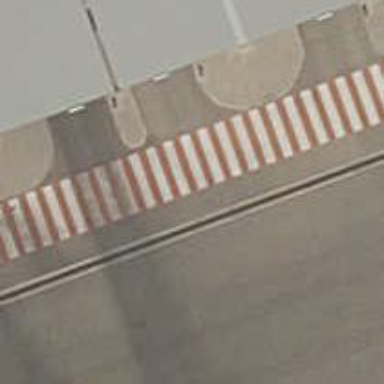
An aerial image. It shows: Uncontrolled zebra crossing on the road.